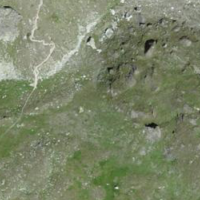
EUNIS habitat code: 31
Species observed at this site:
Saxifraga paniculata
Erebia tyndarus
Agriades glandon
Aster alpinus
Saxifraga exarata
Anthyllis vulneraria
Anthus spinoletta
Montifringilla nivalis